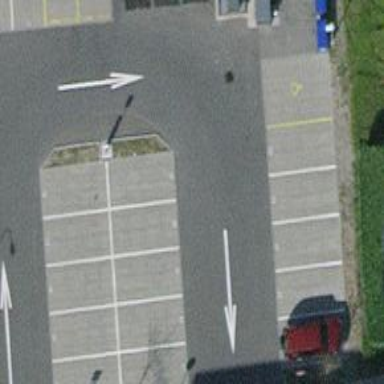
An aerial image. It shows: Parking area with surface.